Question: I'm looking at a very small amount of code:
'''
var val = $("#id_input").val();
$("#output").text(val);
'''
Which essentially takes the input into a field, '<textarea id="id_input"></textarea>', and outputs it, exactly as it is.
What I'm trying to do is turn input newlines that begin with a '-' into output '<ul><li></li></ul>' on my site....
The approach I've been going at is to split the input by lines and then concatenate them, after passing each line through this:
'''
function startsWith(string, pattern) {
return string.slice(0, pattern.length) == pattern;
}
show(startsWith("-"));
'''
I feel like there's a more standard approach though? For example, I've read other posts on StackOverflow that use a 'find' function to produce similar results. I'm suspicious of these because there's no actual regex. It seems too good to be true.

In the image, you can see that green text is 'comments', white text is 'input', and black text is 'output'.
I understand that there are existing technologies that have this functionality, but they come with a lot of other functionality. I'm trying to create an input that isolates this functionality.
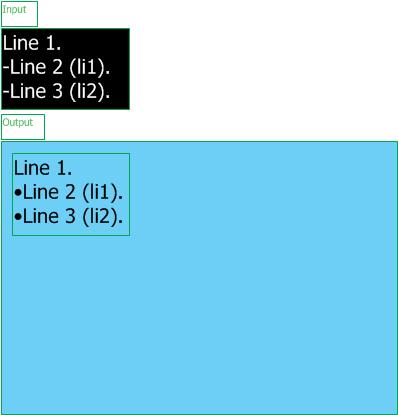
Answer: Here's a start that you can tweak yourself: <URL>.
I did it in two replacements, first to add the '<ul></ul>', and next to add the '<li></li>'s. (Doing it in one step would've been easier if JavaScript supported lookbehind assertions; without them it's still possible but messy.)
'''
val = val.replace(/((?:(?:^|[
]+)[ ]*-[ ]*[^
]*)+)/g, "
<ul>
$1
</ul>");
val = val.replace(/[
]+[ ]*-[ ]*([^
]*)/g, "
<li>$1</li>");
'''
I made some assumptions while constructing this, which you may have to undo:
1. Treat series of newlines as one newline.
2. Remove spaces and tabs before and after the -.
The following input,
'''
hello, world.
- two
- things
hi, again.
- three
-more
-things
'''
creates the following output:
'''
hello, world.
<ul>
<li>two</li>
<li>things</li>
</ul>
hi, again.
<ul>
<li>three</li>
<li>more </li>
<li>things</li>
</ul>
'''
The first regex simply identifies a of list items.
'''
( Captured group ($1).
(?: Group (one list item). -------------------+
|
(?: Group (for alternation). ---------+ |
| |
^ Start-of-string | |
| |
| OR <-----+ |
|
[
]+ one or more newlines. |
|
) |
|
[ ]* (Ignore tabs and spaces.) |
- (Dash.) |
[ ]* (Ignore tabs and spaces.) |
|
[^
]* List item text (everything but newlines). |
|
) |
+ One or more list items. <-----------------+
)
'''
This of list items, captured in '$1', is wrapped in '<ul></ul>' tags:
'''
"
<ul>
$1
</ul>"
'''
The second regex wraps each list item in '<li></li>' tags, and is very similar to the first, so it may be more useful to show what has changed:
'''
first regex : /((?:(?:^|[
]+)[ ]*-[ ]* [^
]* )+)/g
differences : xxxxxxxxx x ( )xxx
second regex : / [
]+ [ ]*-[ ]*([^
]*) /g
'''
In words,
1. we no longer care about the set of list items, only each list item, so we can drop the non-capturable group that was used for quantifying, (?:...)+,
2. after the first regex substitution (which prepends a
<ul>
), it should be impossible for a list item to begin at the start of the string, so we can drop the alternation, (?:^|...),
3. however we are now interested in capturing the list item text, so we add a capturing group, (...).